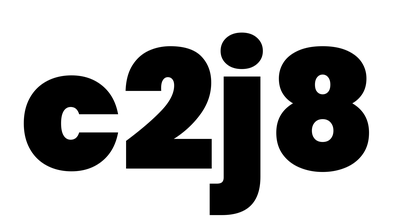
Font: Poppins-Black